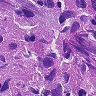
Metastatic tissue present: yes